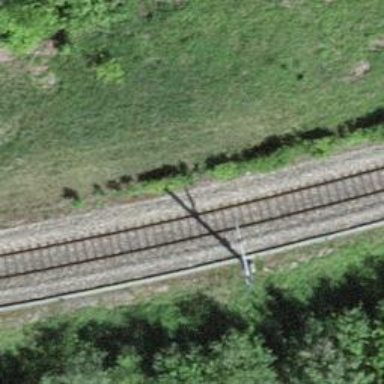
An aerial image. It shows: Single railway track with electrification through contact line.